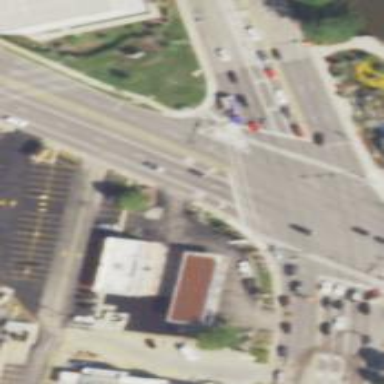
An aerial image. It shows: Footway that serves as traffic island.